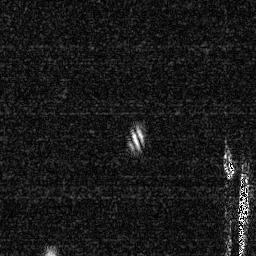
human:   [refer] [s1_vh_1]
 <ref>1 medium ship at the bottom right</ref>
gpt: <box>[[91, 66, 97, 98, 0]]</box>